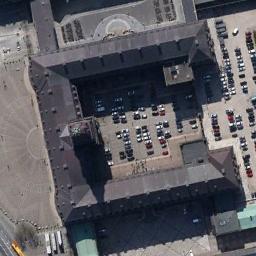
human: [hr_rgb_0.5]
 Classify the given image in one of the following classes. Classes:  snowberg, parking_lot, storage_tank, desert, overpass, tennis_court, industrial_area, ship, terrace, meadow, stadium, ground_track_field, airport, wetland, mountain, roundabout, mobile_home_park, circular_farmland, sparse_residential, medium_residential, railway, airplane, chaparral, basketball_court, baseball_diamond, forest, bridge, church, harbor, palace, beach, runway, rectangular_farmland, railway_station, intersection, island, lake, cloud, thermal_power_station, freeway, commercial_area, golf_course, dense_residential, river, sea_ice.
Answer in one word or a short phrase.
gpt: palace